Question: Count the number of objects in the diagram.
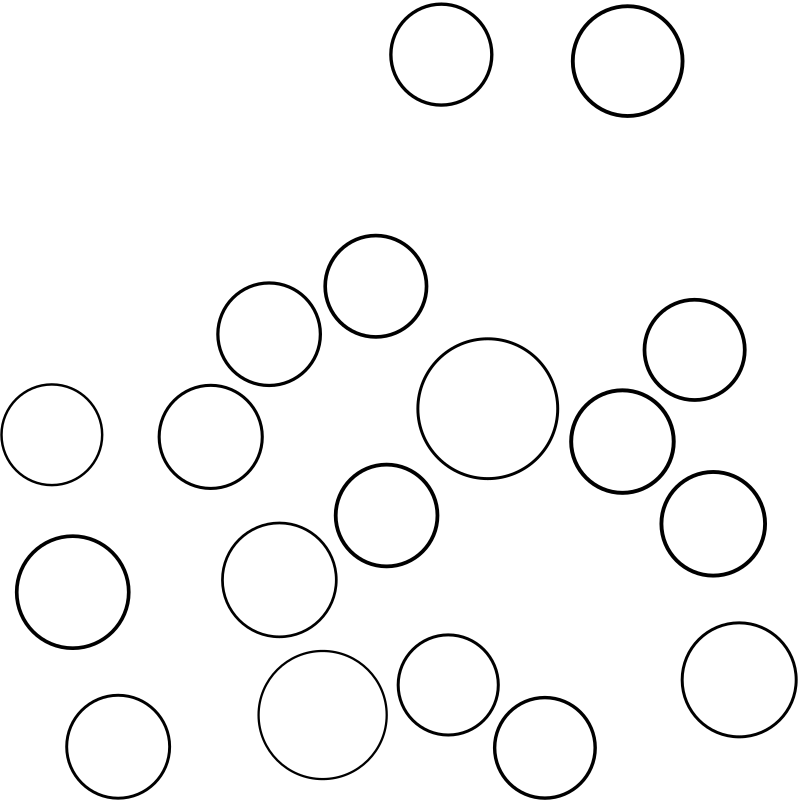
Answer: 18